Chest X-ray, AP view. Patient: 61 years old, sex F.
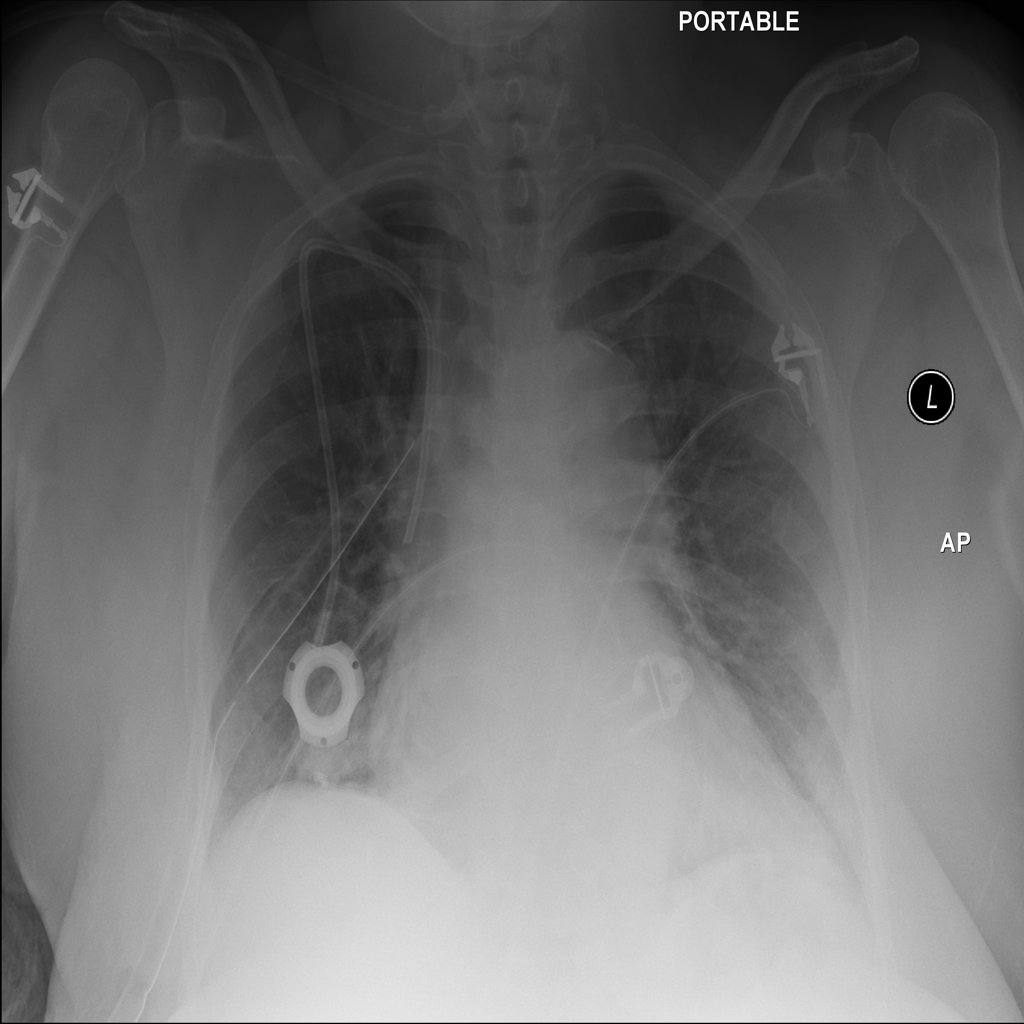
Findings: Atelectasis, Mass